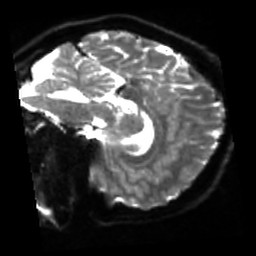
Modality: sbref
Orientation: sagittal
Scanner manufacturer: siemens
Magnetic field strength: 3 T
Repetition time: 4 s
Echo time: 0.0594 s